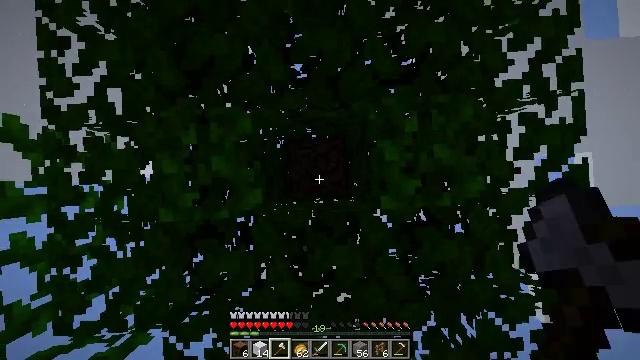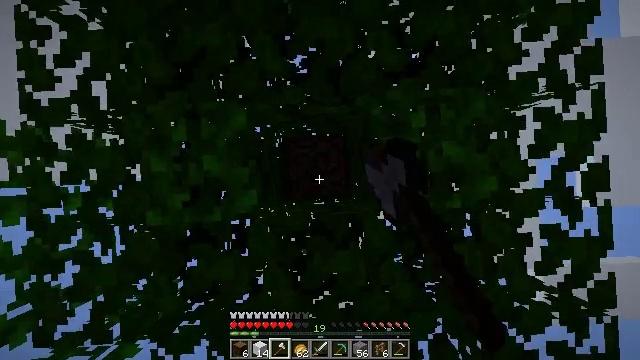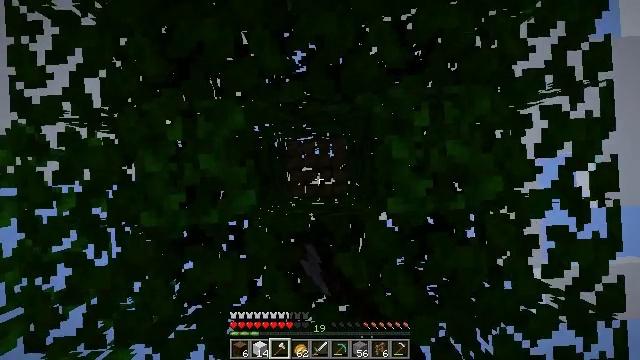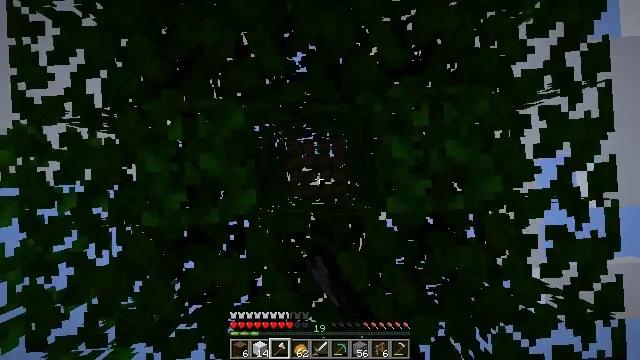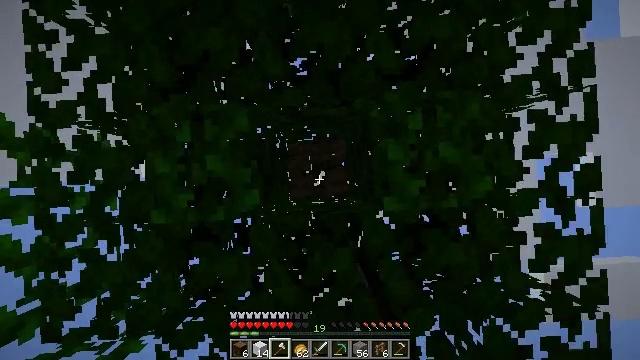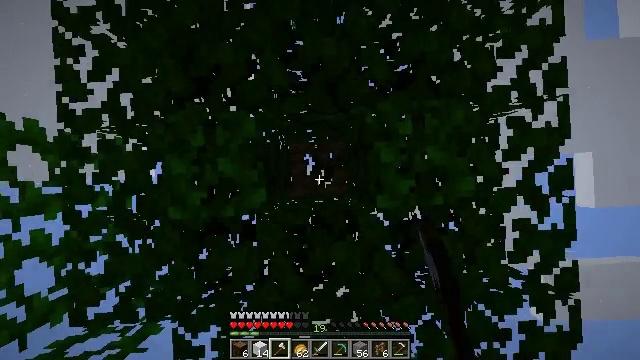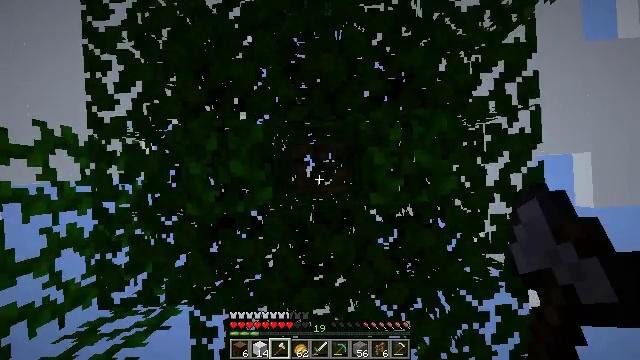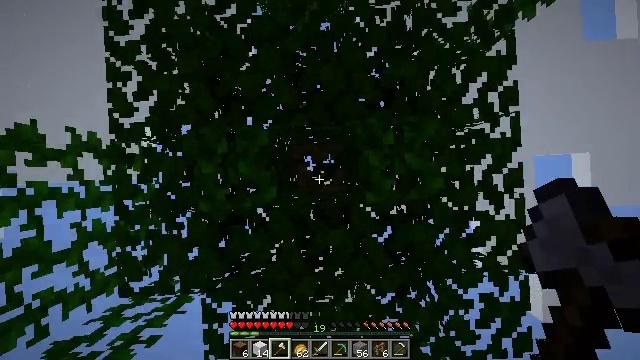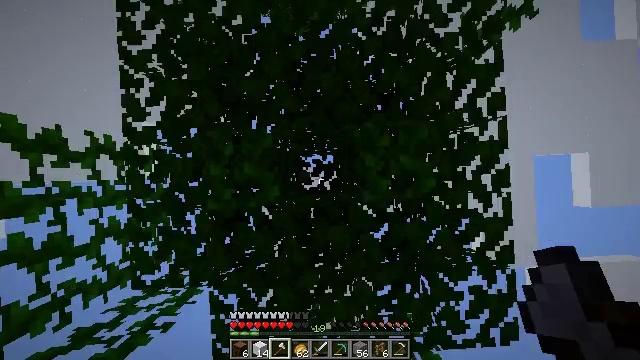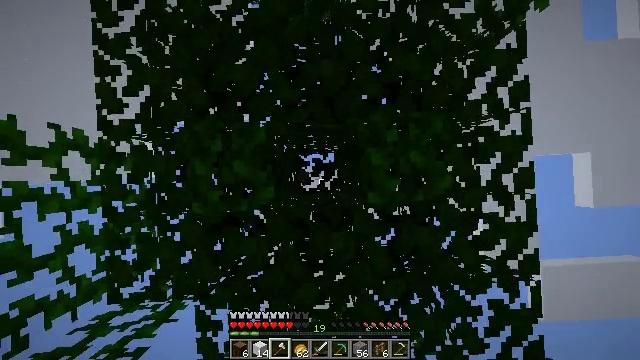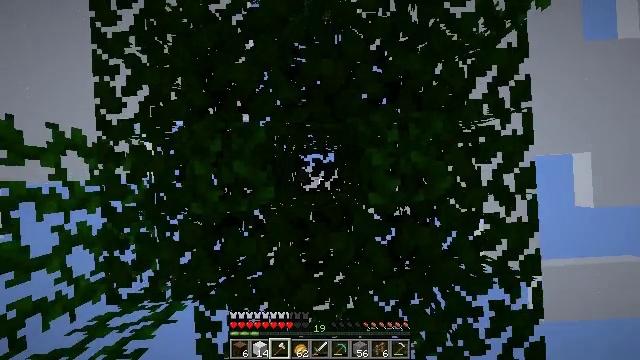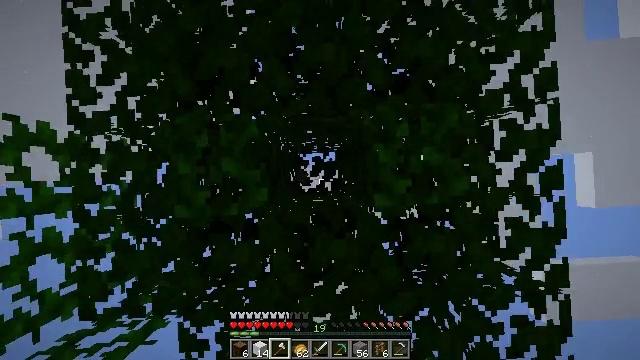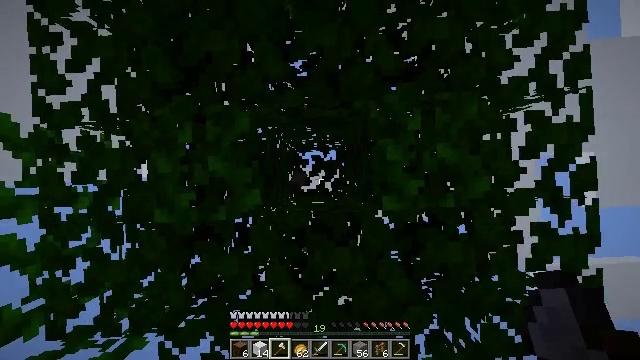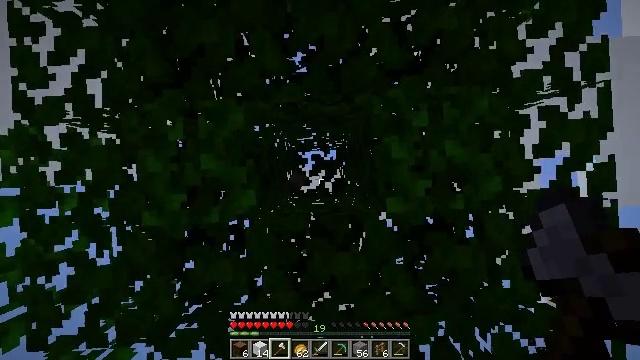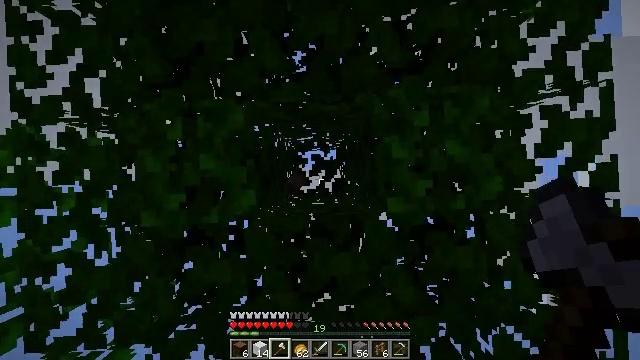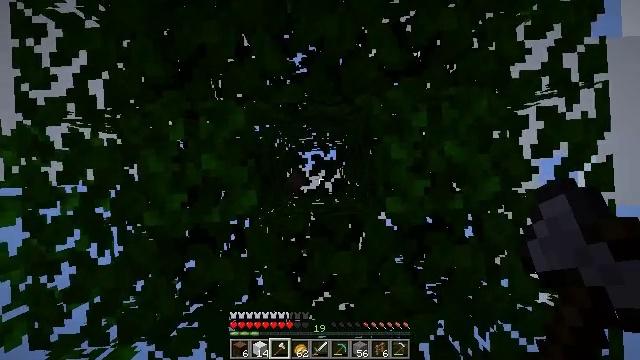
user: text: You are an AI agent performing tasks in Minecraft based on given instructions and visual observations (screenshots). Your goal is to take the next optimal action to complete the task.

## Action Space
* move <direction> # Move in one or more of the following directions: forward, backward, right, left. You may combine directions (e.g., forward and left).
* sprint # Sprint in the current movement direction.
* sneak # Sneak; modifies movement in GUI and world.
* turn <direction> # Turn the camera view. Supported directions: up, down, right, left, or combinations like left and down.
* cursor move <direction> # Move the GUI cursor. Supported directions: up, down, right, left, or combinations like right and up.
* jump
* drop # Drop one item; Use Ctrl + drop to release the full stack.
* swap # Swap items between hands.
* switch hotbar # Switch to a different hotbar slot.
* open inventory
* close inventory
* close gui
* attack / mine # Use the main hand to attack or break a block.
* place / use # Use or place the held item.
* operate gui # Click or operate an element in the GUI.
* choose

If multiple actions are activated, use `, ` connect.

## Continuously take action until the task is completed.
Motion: motion action
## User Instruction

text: Chop down a jungle log from the jungle tree.
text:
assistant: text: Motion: attack / mine, jump
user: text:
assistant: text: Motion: attack / mine, jump
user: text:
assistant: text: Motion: attack / mine, jump
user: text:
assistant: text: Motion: attack / mine, jump
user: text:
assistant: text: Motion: attack / mine, jump
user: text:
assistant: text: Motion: attack / mine, jump
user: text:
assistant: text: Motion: attack / mine, jump
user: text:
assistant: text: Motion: attack / mine, jump
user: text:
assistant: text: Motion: attack / mine, jump
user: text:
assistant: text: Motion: attack / mine, jump
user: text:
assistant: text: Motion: attack / mine, jump
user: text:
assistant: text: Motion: attack / mine, jump
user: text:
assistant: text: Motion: attack / mine, jump
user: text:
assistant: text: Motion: attack / mine, jump
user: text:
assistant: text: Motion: attack / mine, jump
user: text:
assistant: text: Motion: jump
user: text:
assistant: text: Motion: no_op
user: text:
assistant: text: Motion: no_op
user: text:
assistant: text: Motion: no_op
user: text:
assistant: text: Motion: no_op
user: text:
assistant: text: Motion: no_op
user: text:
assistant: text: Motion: no_op
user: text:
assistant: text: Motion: no_op
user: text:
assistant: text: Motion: no_op
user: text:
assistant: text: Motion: turn left and down
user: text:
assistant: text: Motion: turn left and down
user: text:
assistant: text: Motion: turn down
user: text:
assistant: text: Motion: turn right and down
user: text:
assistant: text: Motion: turn right and down
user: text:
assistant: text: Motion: turn right and down